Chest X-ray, AP view. Patient: 72 years old, sex M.
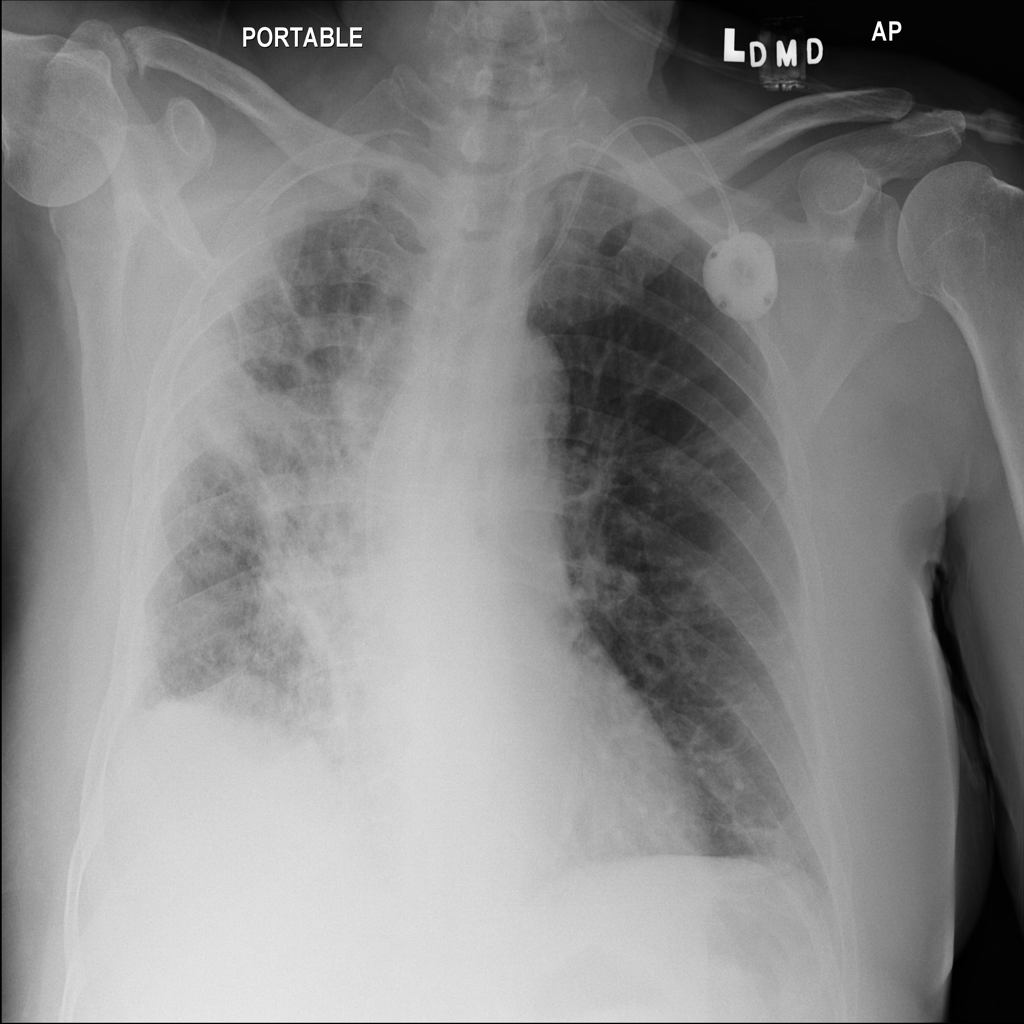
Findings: Infiltration